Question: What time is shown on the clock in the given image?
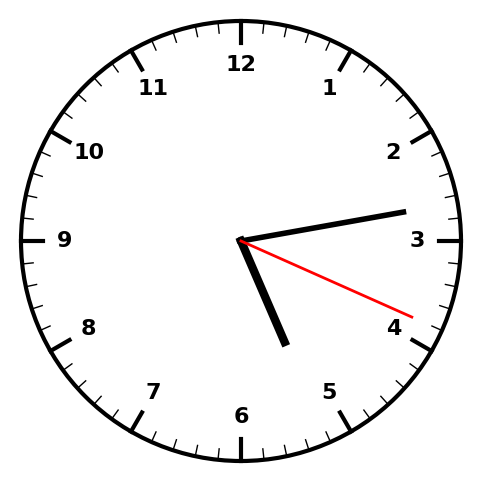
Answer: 05:13:19